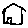
Label: house